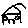
Label: house